Question: I've looked at many questions that are similar to mine but I didn't see my question specifically. What I'm trying to do is have a slider with a single handle but in the background the slider range has a target range indicated with green (or any other color). Ideally you could also have some bleed color outside the target which indicated a border case. I'm imagining it too look something like this:

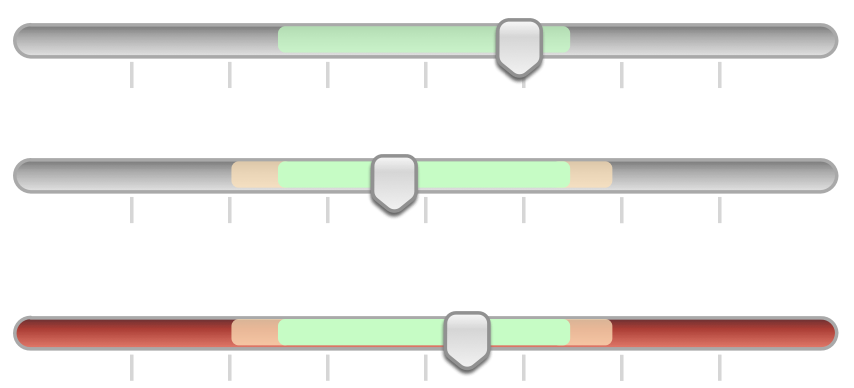
Answer: You have a couple of options:
1) Create an image and put it as the background of the slider.
2) Nest some divs inside the slider body and style it however you like. <URL>